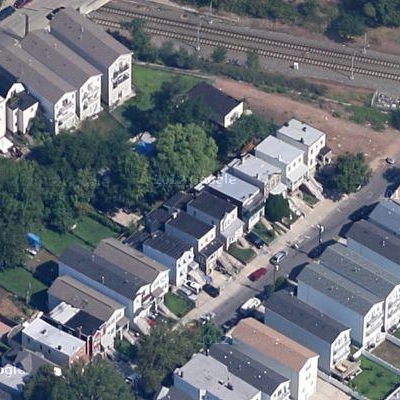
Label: fResident